Interaction volume radius: 5 \u00c5
Interaction volume height: 30 \u00c5
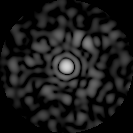
Disorder parameter: 0.8001